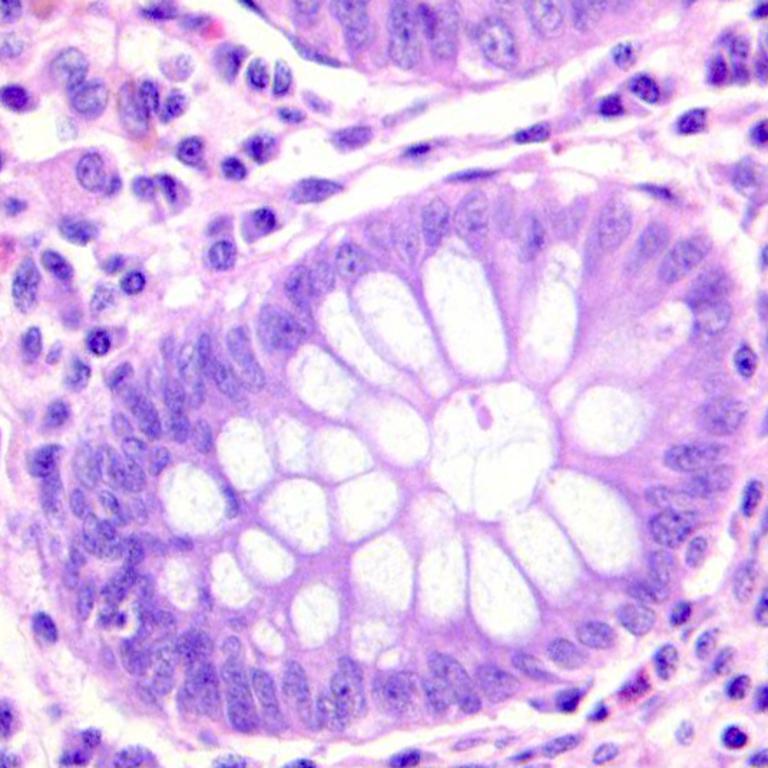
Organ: colon
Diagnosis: benign